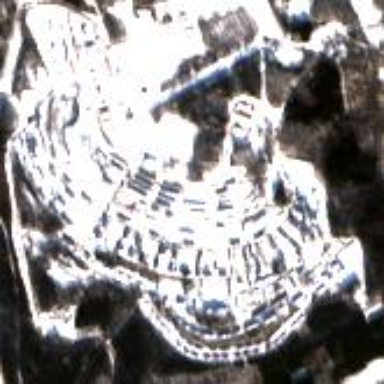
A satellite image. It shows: Military barracks in military landuse area.